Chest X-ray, AP view. Patient: 61 years old, sex M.
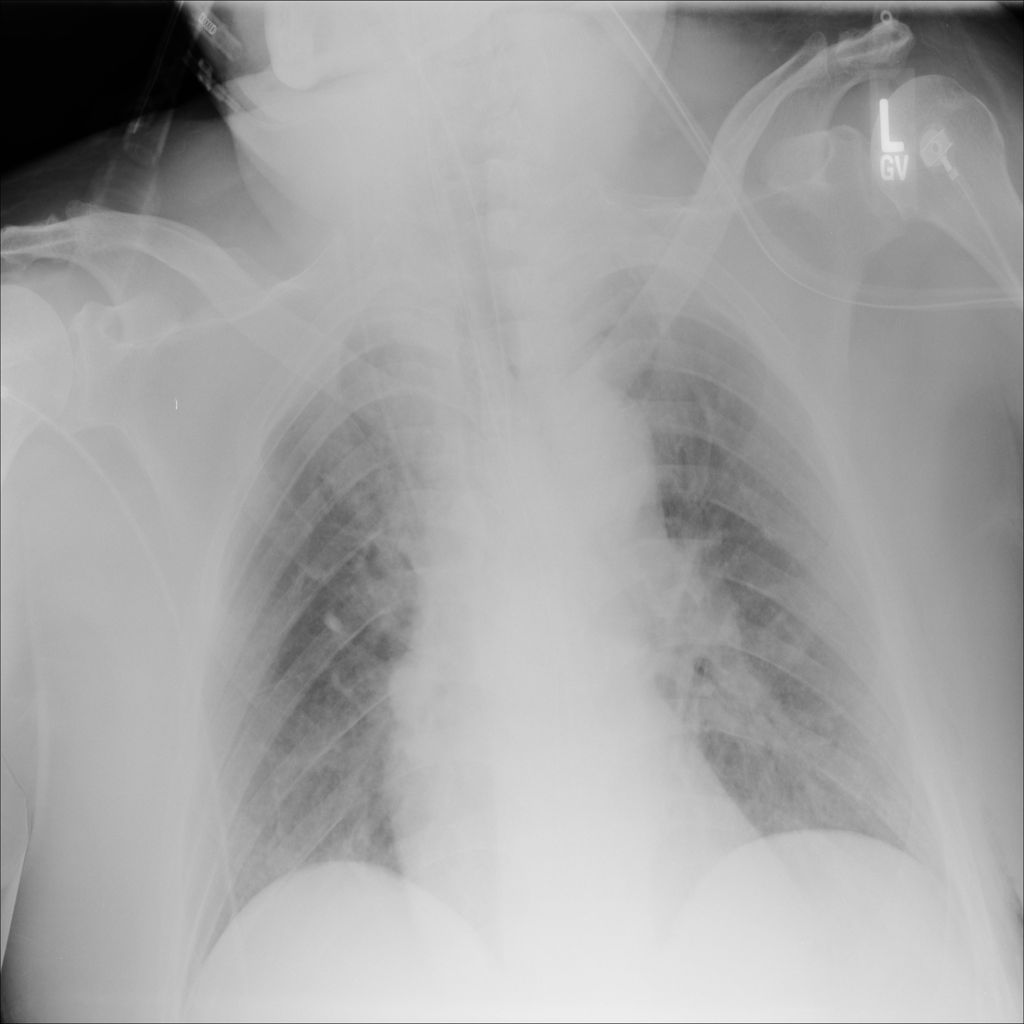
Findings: No Finding